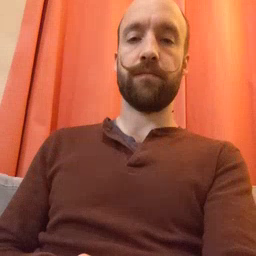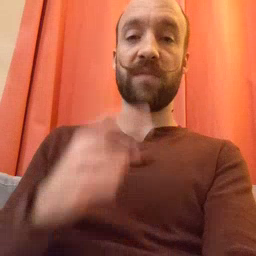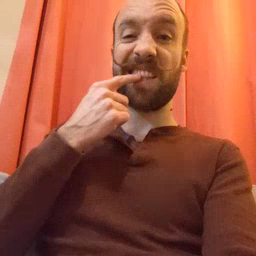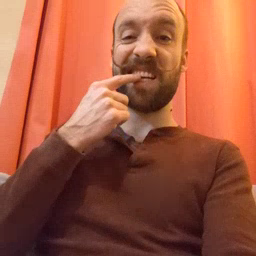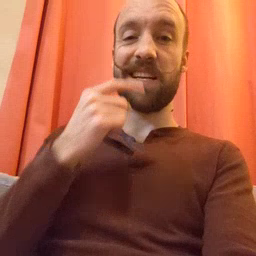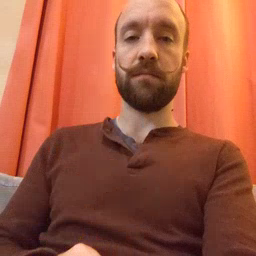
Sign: tooth